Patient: sex M, age 78
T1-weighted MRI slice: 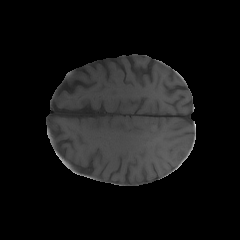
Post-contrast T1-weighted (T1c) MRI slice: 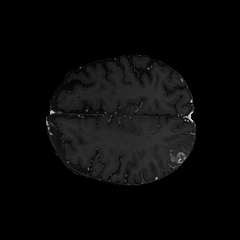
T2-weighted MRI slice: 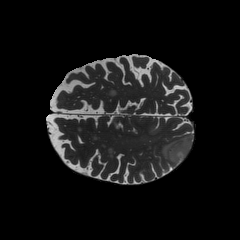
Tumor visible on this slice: yes
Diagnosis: Glioblastoma, IDH-wildtype
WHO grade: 4